Question: Hello community I am having issue with the resolution, I set with canvas scaler and it has not any problems but when I build it the resolution just changes into Free Aspect, help me please. Already tried with Edit > delete all PlayerPrefs and deleting the registry file. The first image is Unity Connect 5 and the second one is when I build it. Unity version is 2020.01
<URL>
<URL>
<URL>
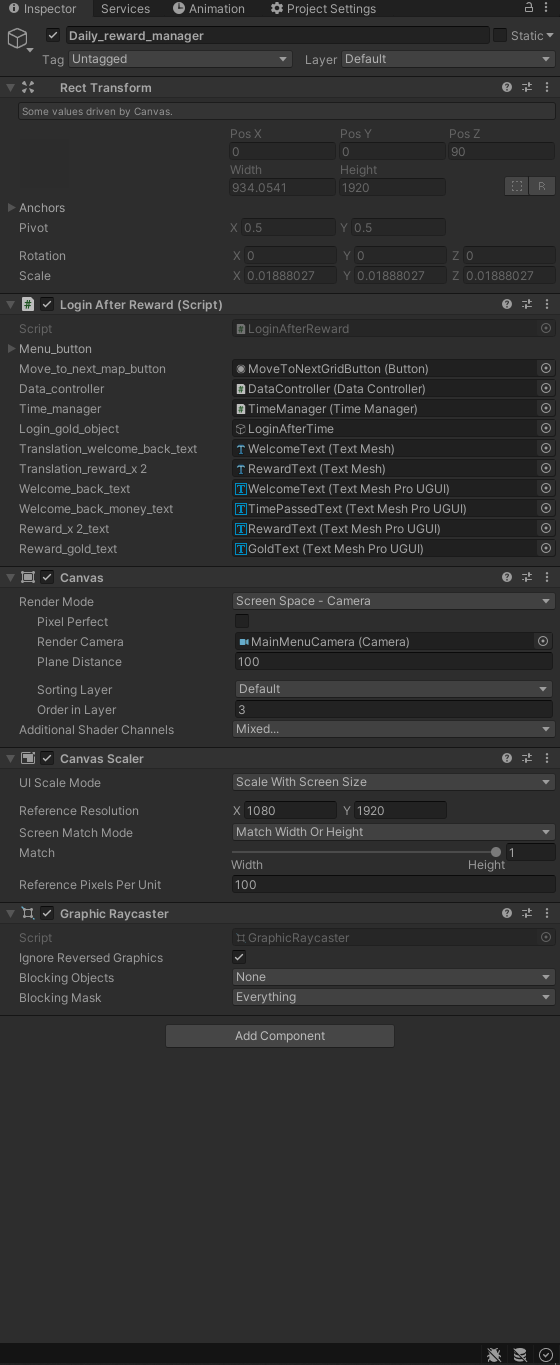
Answer: Your canvas scaler's 'UI Scale Mode' is probably on 'Constant Pixel Size',
You should configure it to scale properly to match the width and height of the device using the reference resolution
<URL>